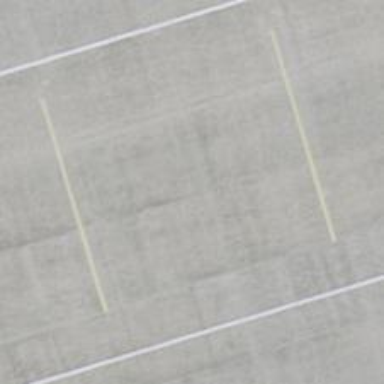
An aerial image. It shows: Airport parking position.